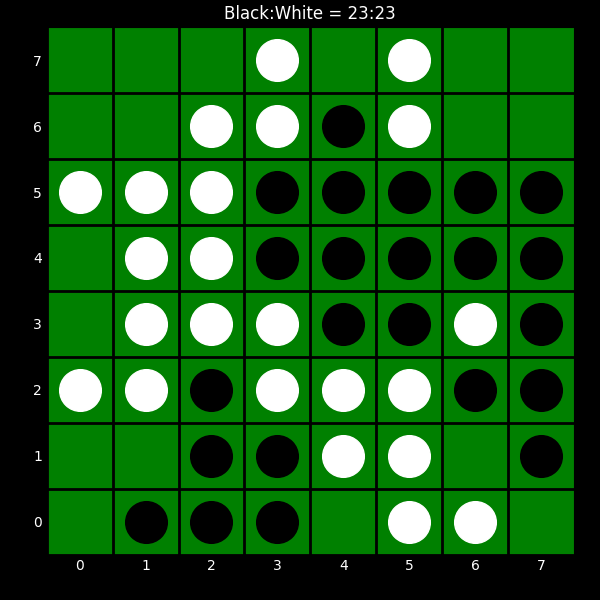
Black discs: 23
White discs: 23